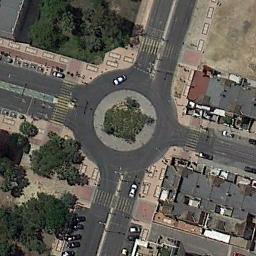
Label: roundabout